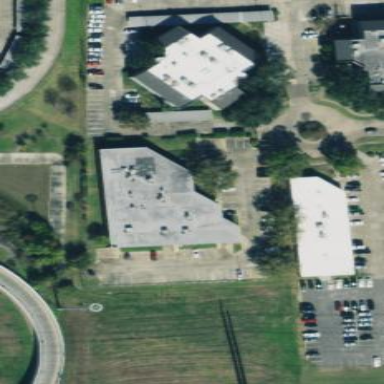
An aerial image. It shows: Office building.